Interaction volume radius: 10 \u00c5
Interaction volume height: 35 \u00c5
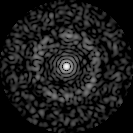
Disorder parameter: 0.839